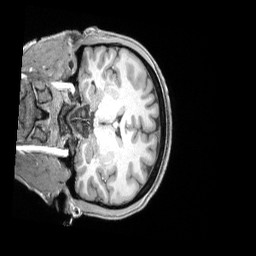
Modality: T1w
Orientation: coronal
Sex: female
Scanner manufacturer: siemens
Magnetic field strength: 3 T
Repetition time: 2.4 s
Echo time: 0.00222 s